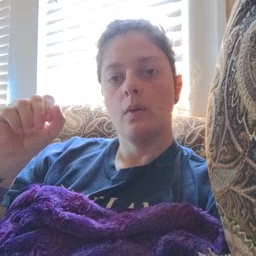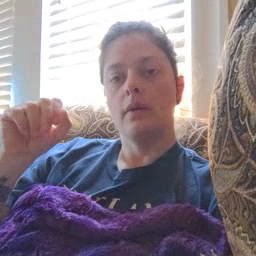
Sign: loud